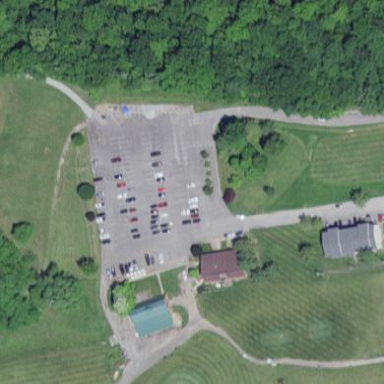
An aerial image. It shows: Parking area.